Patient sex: F
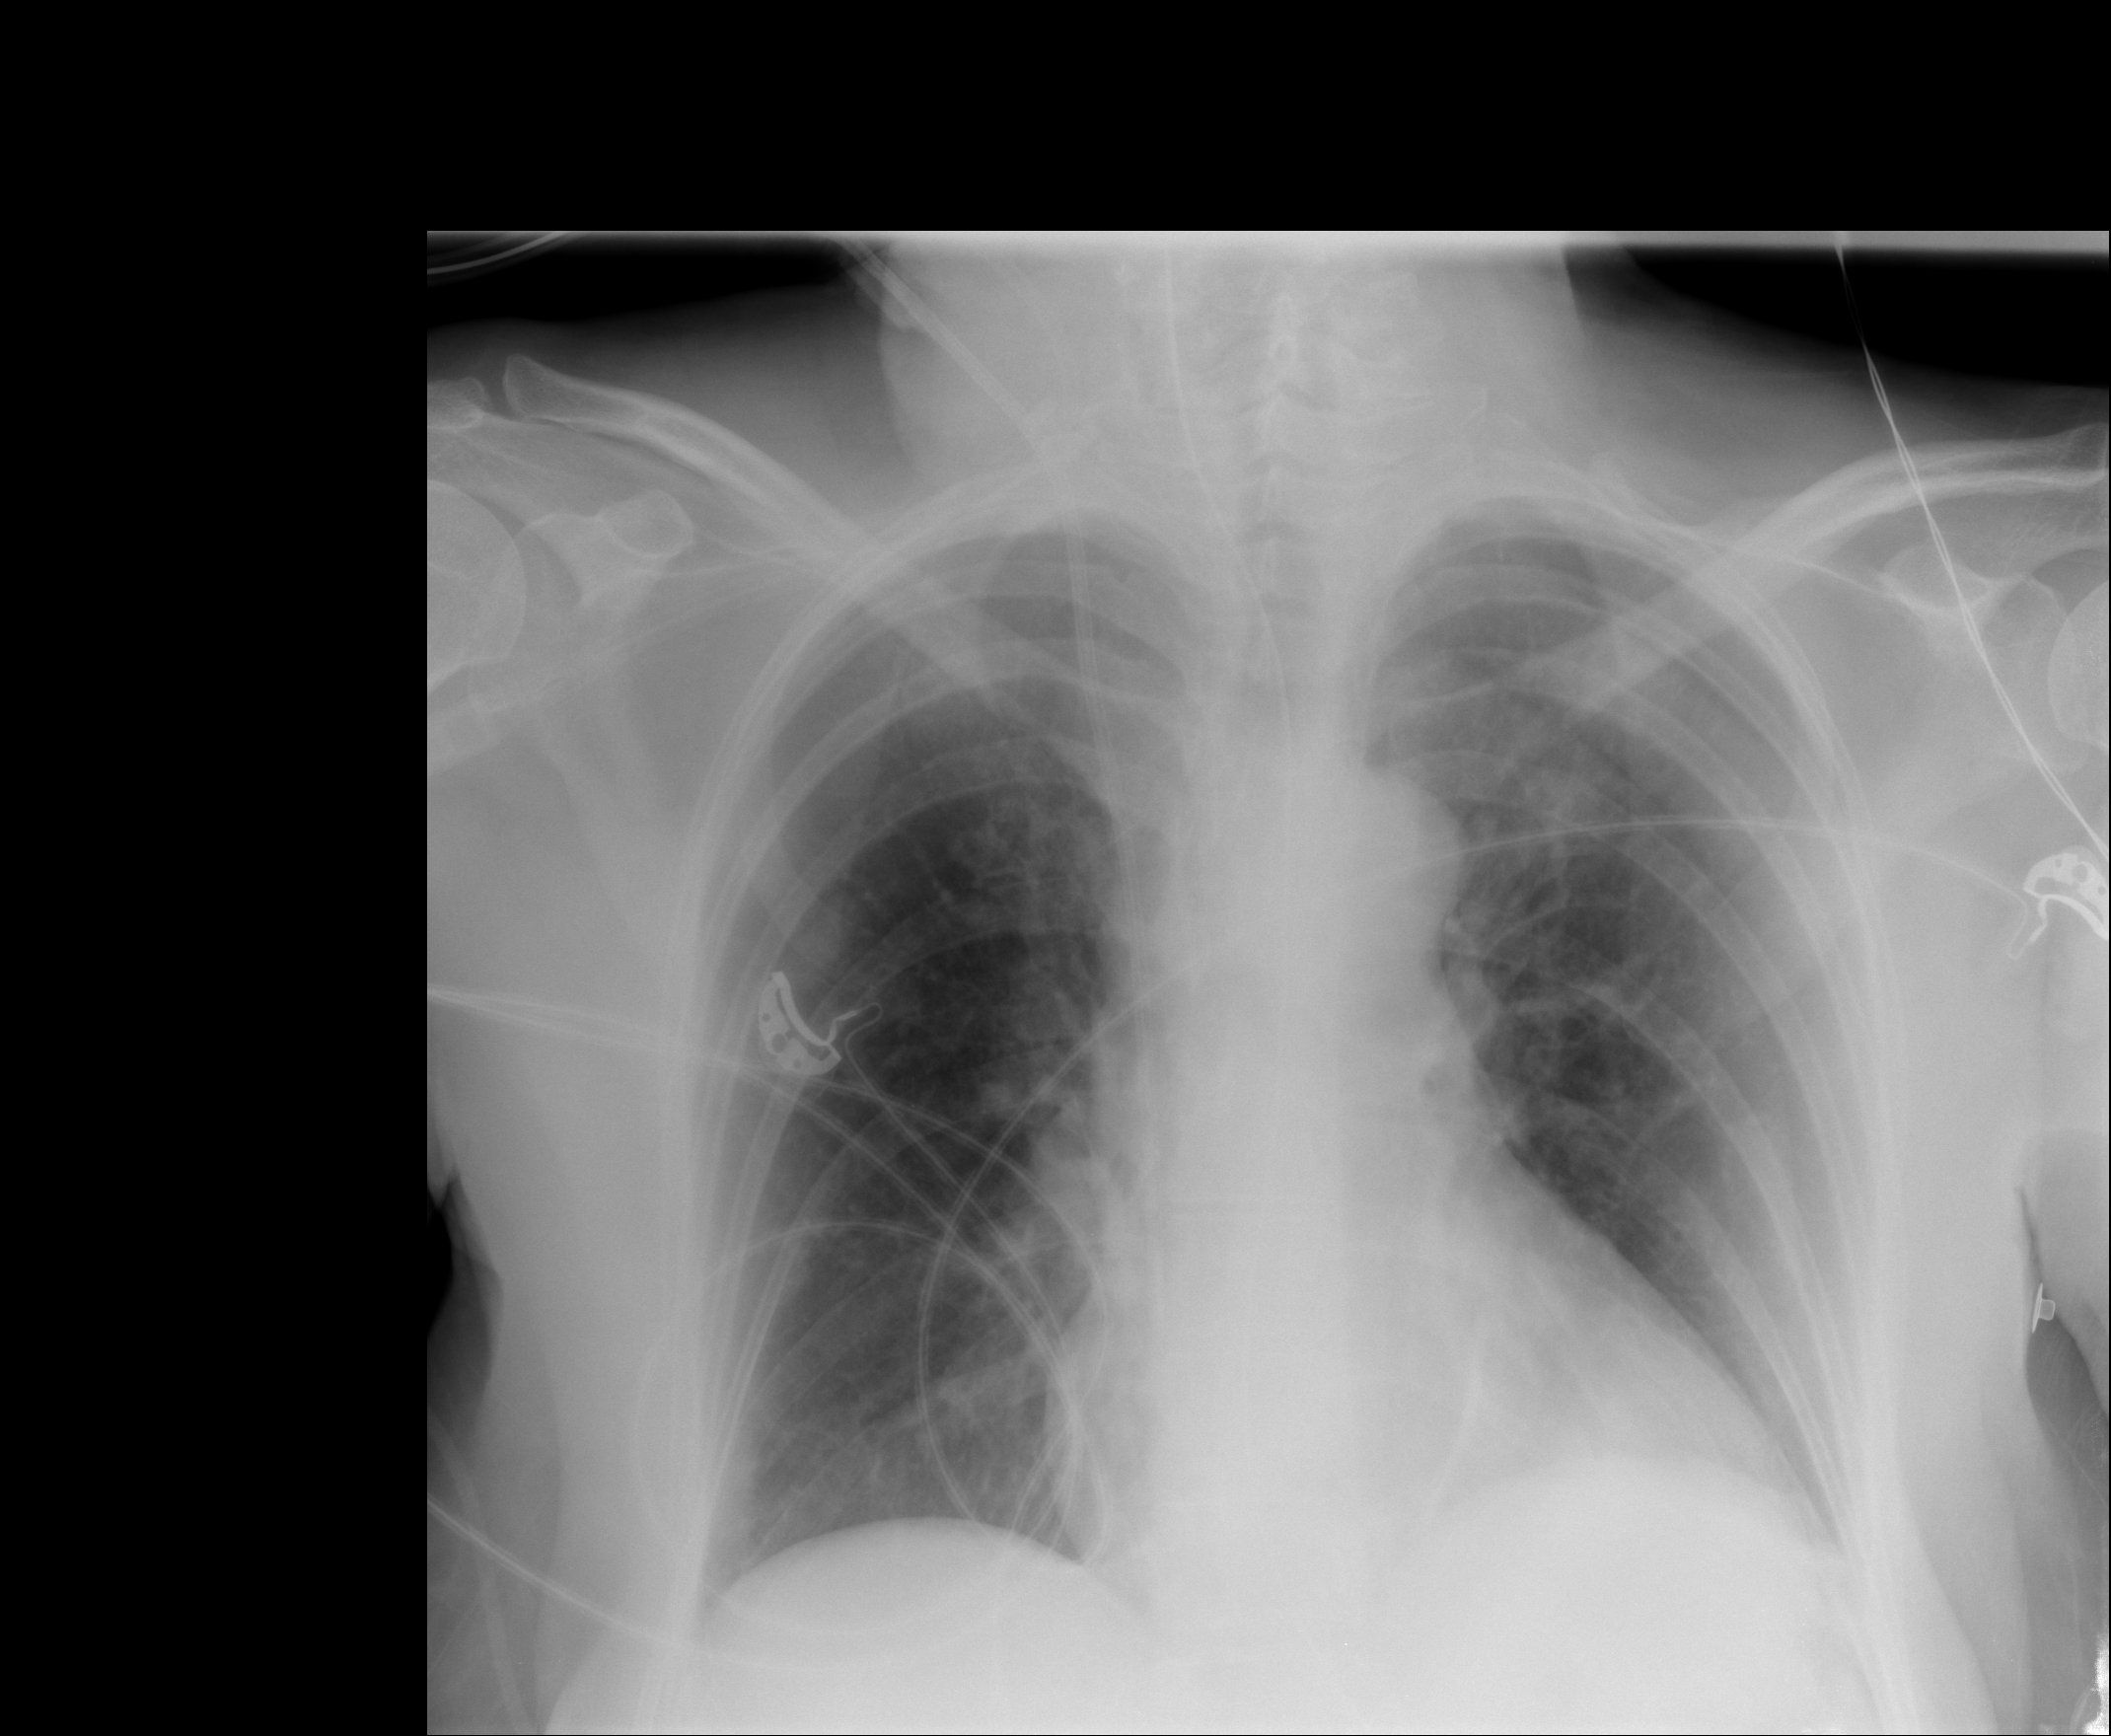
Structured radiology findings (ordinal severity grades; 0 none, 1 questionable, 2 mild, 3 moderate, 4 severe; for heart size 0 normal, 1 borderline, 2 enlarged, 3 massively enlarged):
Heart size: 0
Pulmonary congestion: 0
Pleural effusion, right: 0
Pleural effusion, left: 2
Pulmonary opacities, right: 0
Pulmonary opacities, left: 0
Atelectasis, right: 0
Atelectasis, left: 2